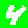
Digit: 4